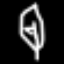
Label: leaf